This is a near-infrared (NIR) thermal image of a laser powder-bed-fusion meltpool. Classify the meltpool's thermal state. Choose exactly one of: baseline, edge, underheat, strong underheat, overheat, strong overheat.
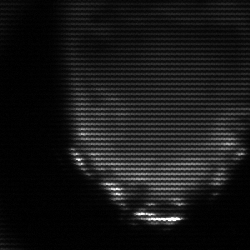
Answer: edge